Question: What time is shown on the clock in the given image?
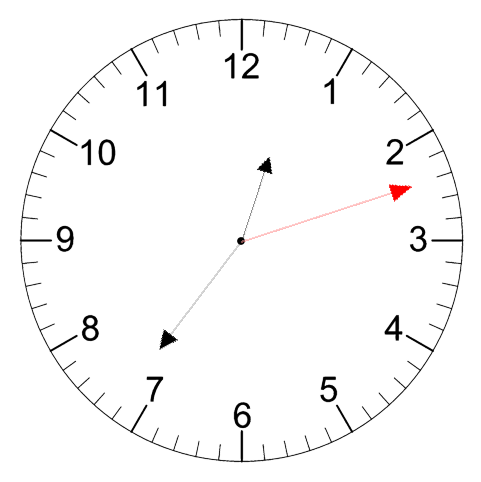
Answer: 12:36:12